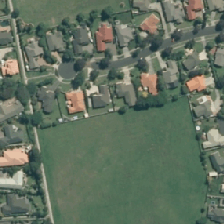
Land cover: urban_parkland